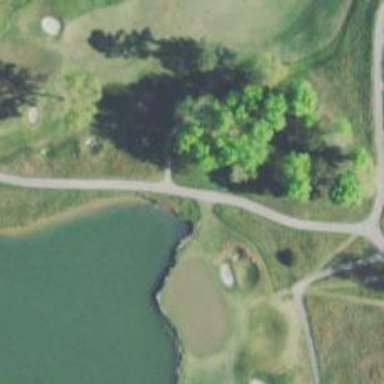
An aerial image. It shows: Service road used as golf cart path.